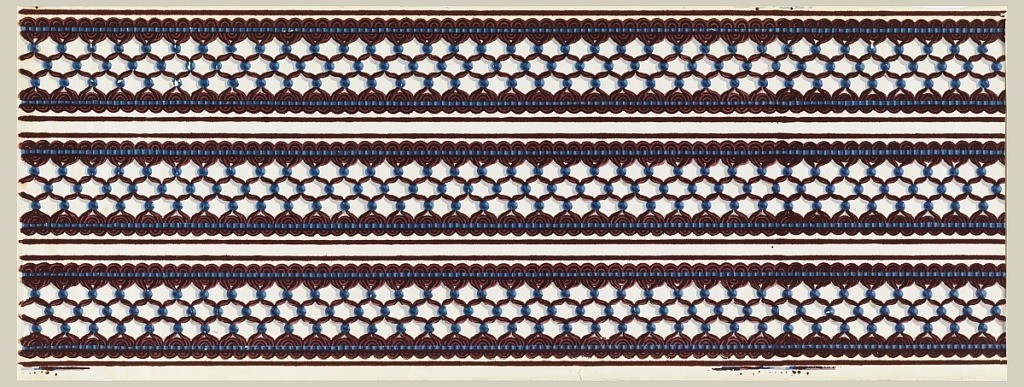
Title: Border
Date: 1835–55
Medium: Block-printed and flocked on machine-made paper with polished ground
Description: Passementerie or imitation fancy gimp border. Threads, in two shades of deep red, are gathered together at regular intervals with blue beads. Narrow bands of blue stitching near top and bottom edges. Printed in red flock and blue on white satin ground.

H#92